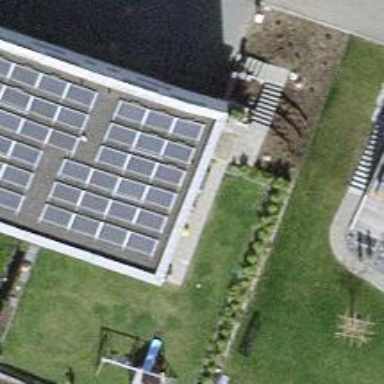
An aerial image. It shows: Solar power generator utilizing photovoltaic technology with solar photovoltaic panels.